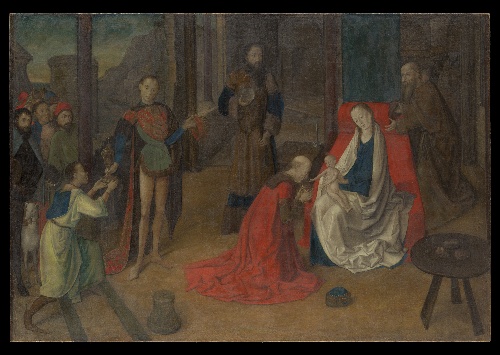
Title: The Adoration of the Magi
Artist: Justus of Ghent
Artist bio: Netherlandish, active by 1460–died ca. 1480
Date: ca. 1475
Object type: Painting
Classification: Paintings
Medium: Distemper on canvas
Dimensions: 43 x 63 in. (109.2 x 160 cm)
Department: European Paintings
Credit line: Bequest of George Blumenthal, 1941
Accession year: 1941
Repository: Metropolitan Museum of Art, New York, NY
Tags: Men|Adoration of the Magi|Dogs|Virgin Mary|Jesus|Joseph